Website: walmart
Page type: address-validator
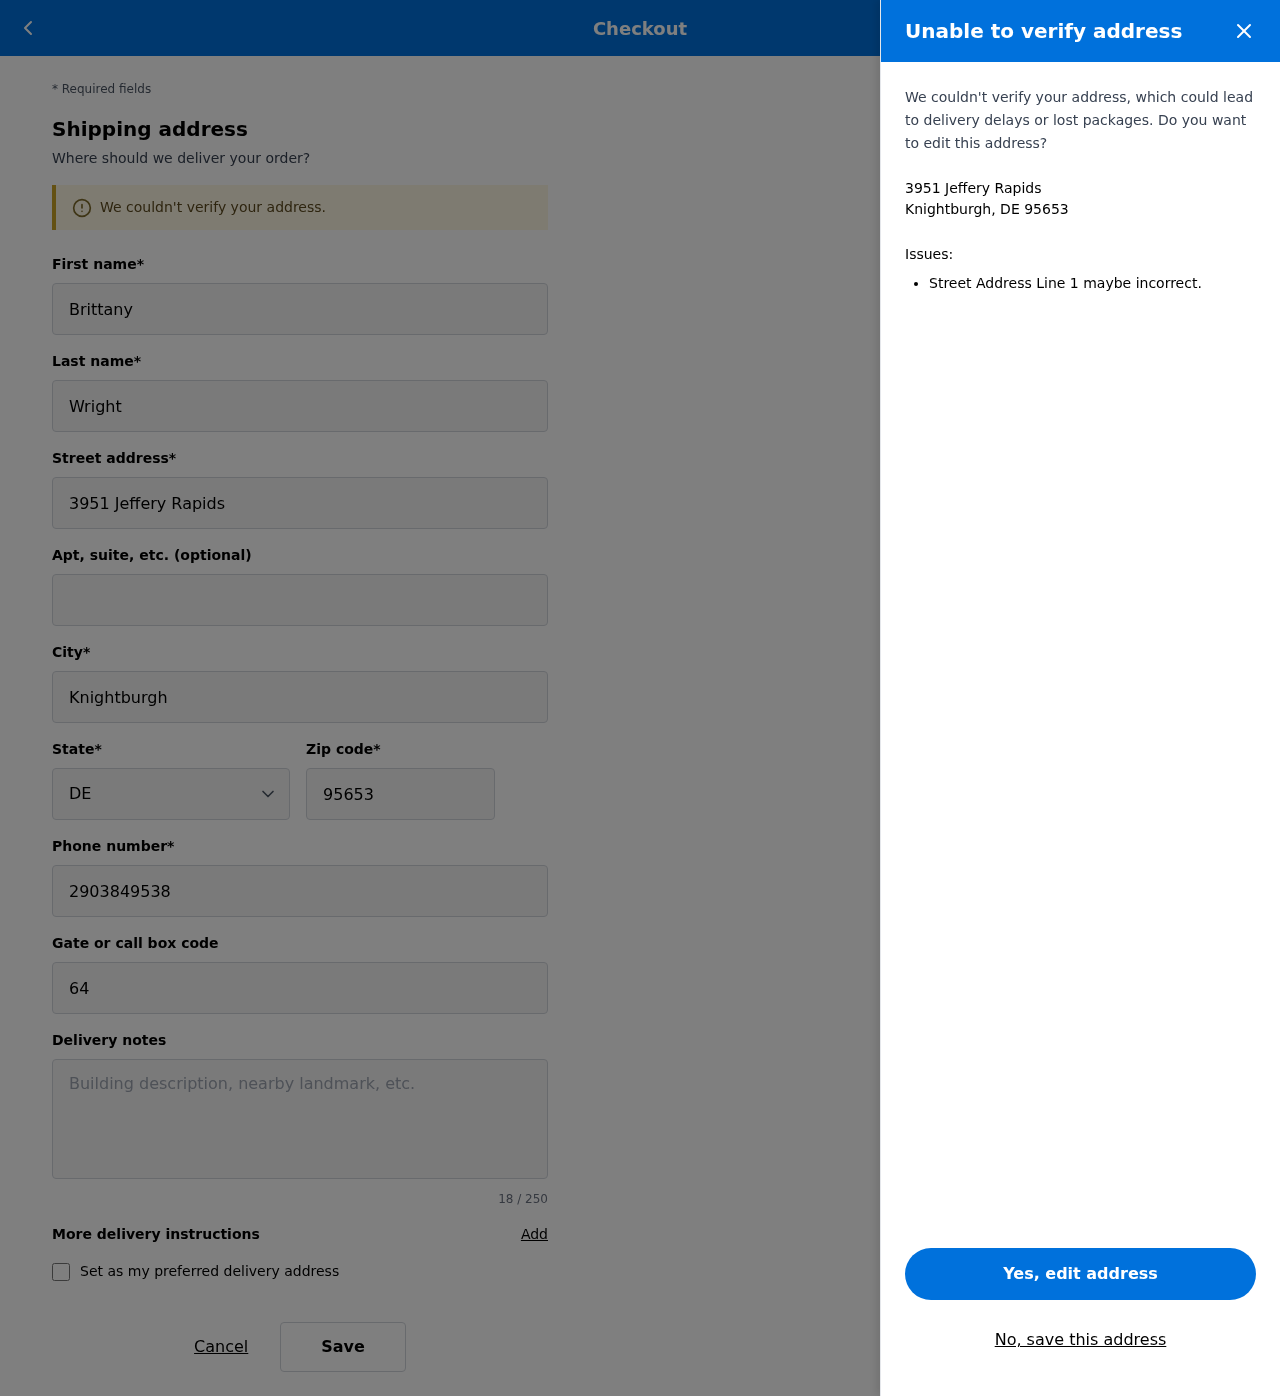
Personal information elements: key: PII_CITY_STATE_ZIP
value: Knightburgh, DE 95653
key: PII_DELIVERY_INSTRUCTIONS
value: Leave with doorman
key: PII_STATE_ABBR
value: DE
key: PII_STREET
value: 3951 Jeffery Rapids
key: PII_FIRSTNAME
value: Brittany
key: PII_LASTNAME
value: Wright
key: PII_CITY
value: Knightburgh
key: PII_POSTCODE
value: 95653
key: PII_PHONE
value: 2903849538
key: PII_SECURITY_CODE
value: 645